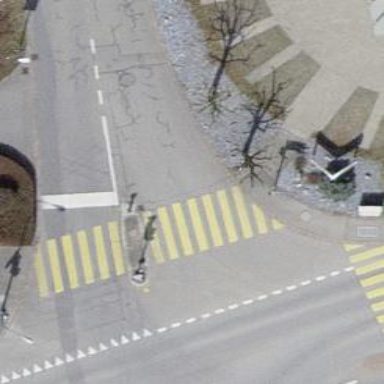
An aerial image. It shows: Road crossing with traffic signals.